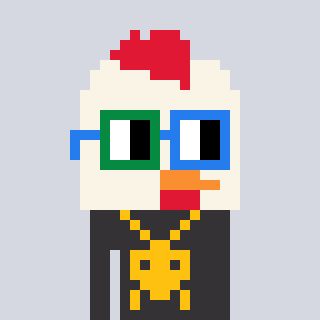
a pixel art character with square green and blue glasses, a chicken-shaped head and a grayscale-colored body on a cool background